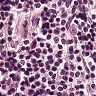
Metastatic tissue present: no